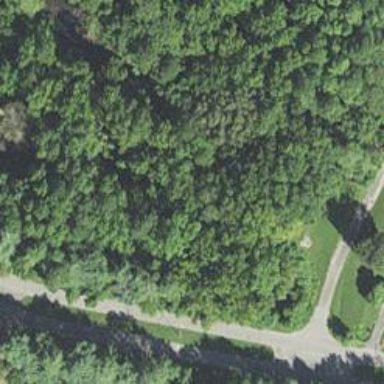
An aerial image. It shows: Path leading to bridge.